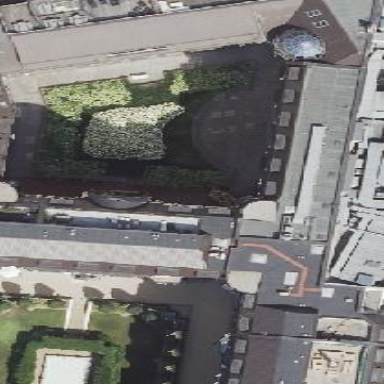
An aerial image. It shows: Courtyard that is man-made.